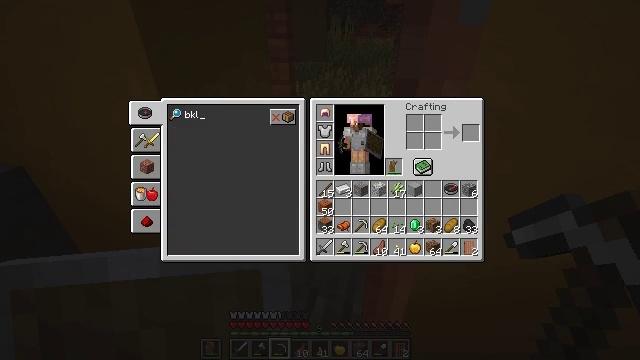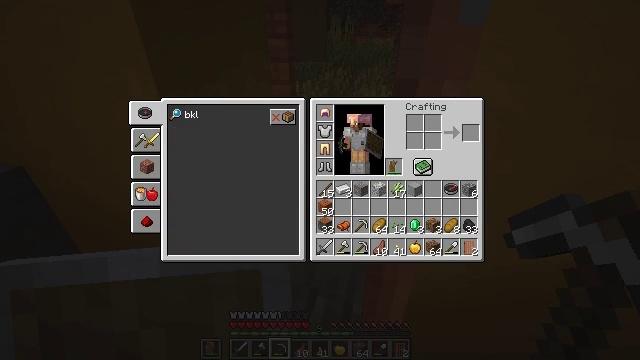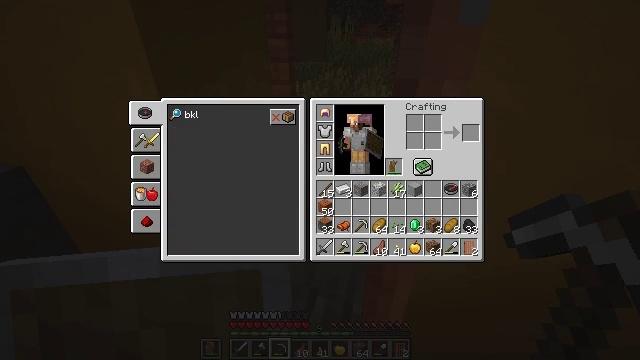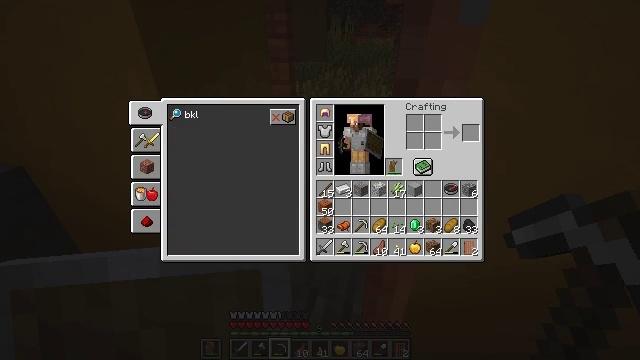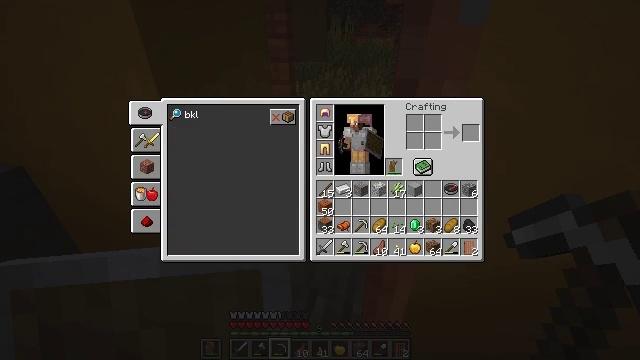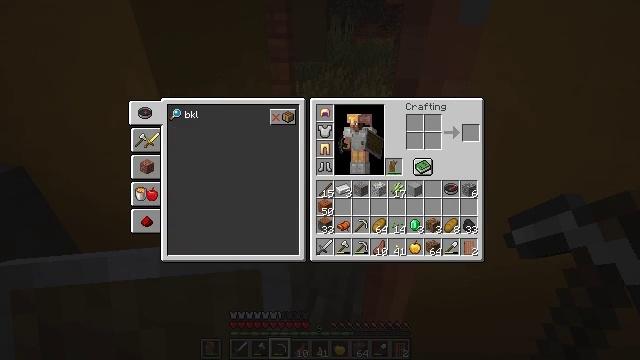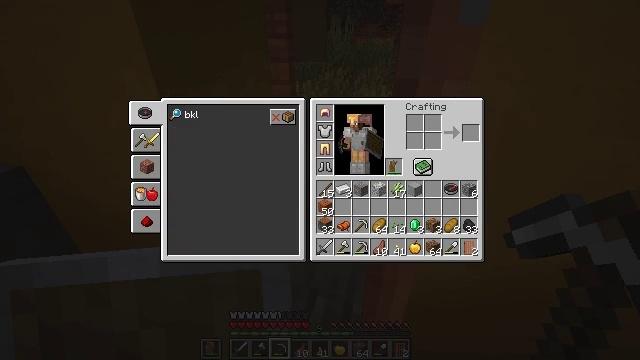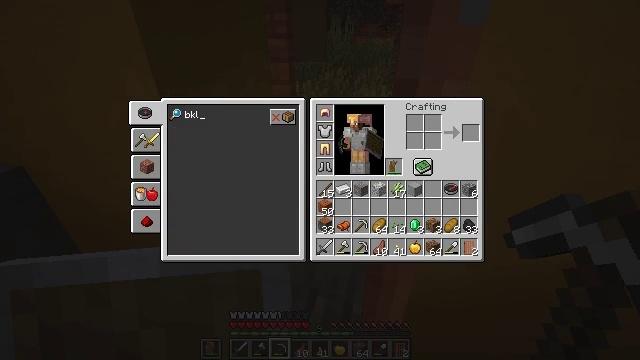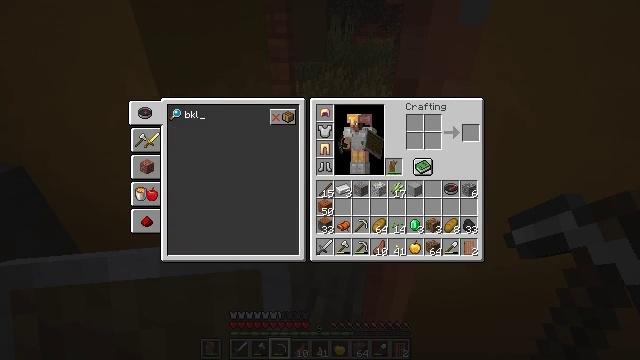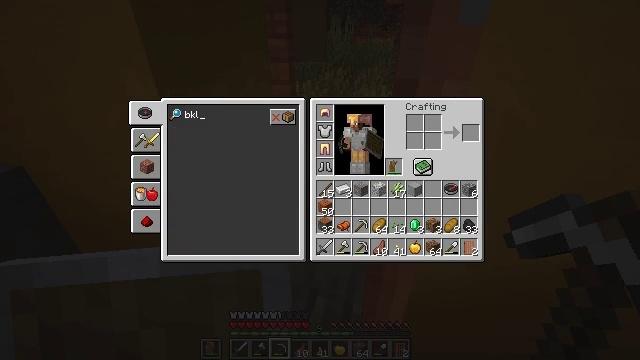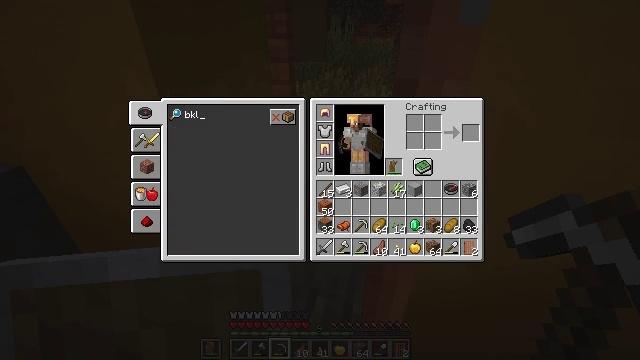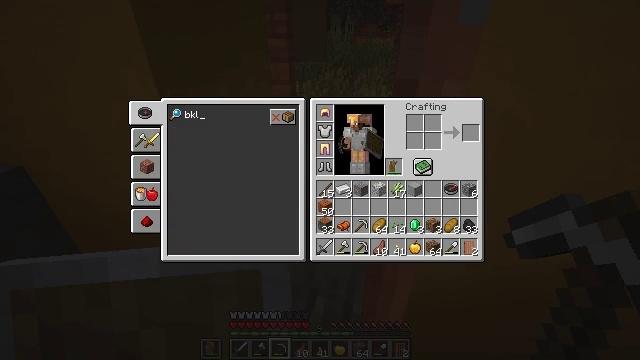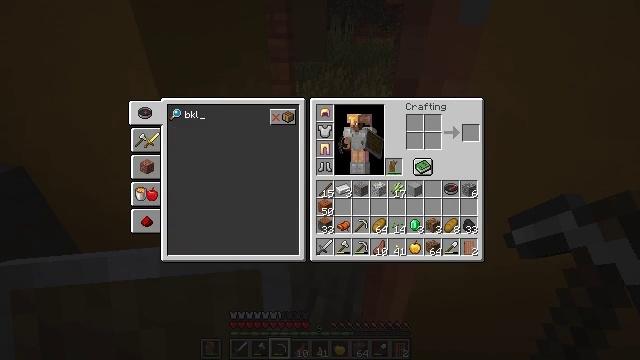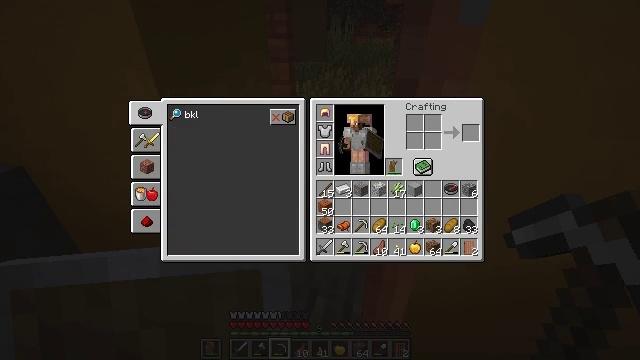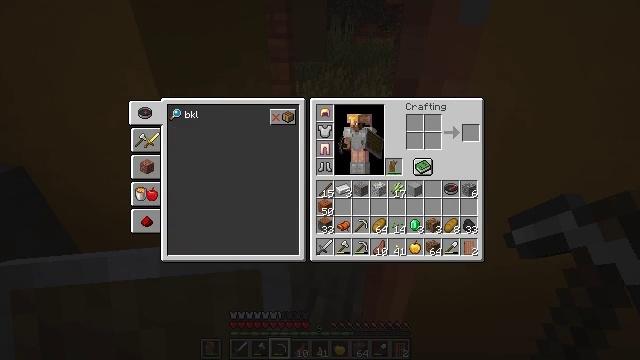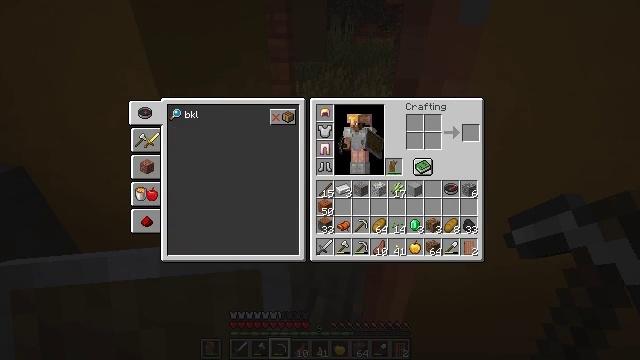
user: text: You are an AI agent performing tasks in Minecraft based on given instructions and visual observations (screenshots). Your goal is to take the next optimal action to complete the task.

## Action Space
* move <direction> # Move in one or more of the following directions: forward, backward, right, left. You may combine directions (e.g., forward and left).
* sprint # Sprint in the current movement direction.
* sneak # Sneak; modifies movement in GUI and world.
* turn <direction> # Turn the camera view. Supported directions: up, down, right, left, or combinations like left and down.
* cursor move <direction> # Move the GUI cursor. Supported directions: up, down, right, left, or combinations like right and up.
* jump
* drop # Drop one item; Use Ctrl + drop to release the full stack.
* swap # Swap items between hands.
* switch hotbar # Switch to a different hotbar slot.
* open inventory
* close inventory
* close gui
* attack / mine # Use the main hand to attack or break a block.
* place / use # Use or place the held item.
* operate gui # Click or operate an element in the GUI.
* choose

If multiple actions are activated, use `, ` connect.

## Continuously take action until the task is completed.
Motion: motion action
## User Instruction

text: Collect the orange bed by mining it.
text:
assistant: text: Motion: no_op
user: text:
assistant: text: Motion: no_op
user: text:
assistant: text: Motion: no_op
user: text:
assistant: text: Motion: no_op
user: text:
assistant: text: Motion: no_op
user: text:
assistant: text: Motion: no_op
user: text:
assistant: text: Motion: no_op
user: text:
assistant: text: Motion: no_op
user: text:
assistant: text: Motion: no_op
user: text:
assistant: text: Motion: no_op
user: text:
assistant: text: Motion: no_op
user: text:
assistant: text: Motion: no_op
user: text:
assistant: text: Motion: no_op
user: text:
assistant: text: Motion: no_op
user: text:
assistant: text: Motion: no_op
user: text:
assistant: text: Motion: no_op
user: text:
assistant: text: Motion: no_op
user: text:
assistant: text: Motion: no_op
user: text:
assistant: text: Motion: no_op
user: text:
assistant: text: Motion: no_op
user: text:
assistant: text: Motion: no_op
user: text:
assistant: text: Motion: no_op
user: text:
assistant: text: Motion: no_op
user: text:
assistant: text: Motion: no_op
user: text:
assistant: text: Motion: no_op
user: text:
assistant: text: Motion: no_op
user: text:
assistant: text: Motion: no_op
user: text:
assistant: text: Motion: no_op
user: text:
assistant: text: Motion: no_op
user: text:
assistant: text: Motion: no_op